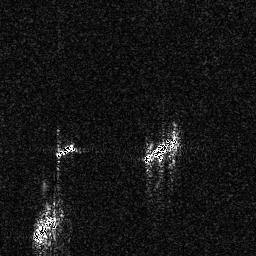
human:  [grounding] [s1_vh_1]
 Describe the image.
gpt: In the satellite image, there is  <ref>1 medium ship </ref> <box>[[54, 52, 69, 62, 0]]</box> located at center,  <ref>1 small ship </ref> <box>[[21, 54, 29, 60, 0]]</box> located at left,  <ref>1 medium ship </ref> <box>[[12, 82, 21, 94, 0]]</box> located at bottom left.